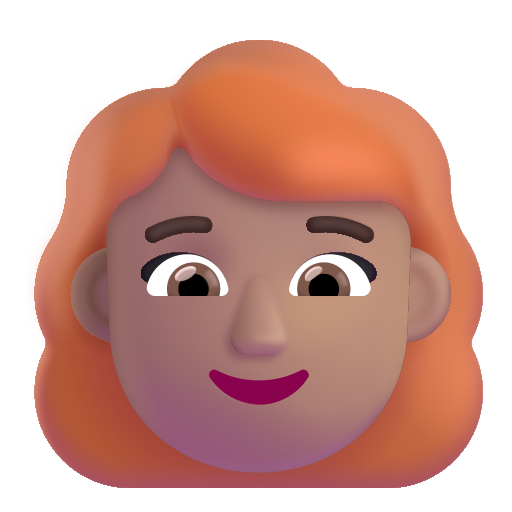
woman red hair color